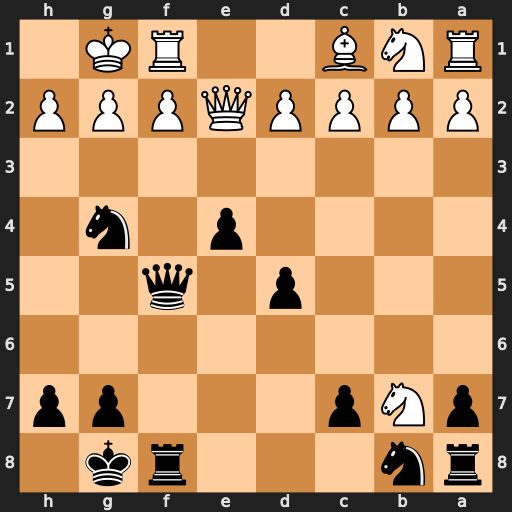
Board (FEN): rn3rk1/pNp3pp/8/3p1q2/4p1n1/8/PPPPQPPP/RNB2RK1
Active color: b
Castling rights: -
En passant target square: -
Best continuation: Nc6 h3 Nge5